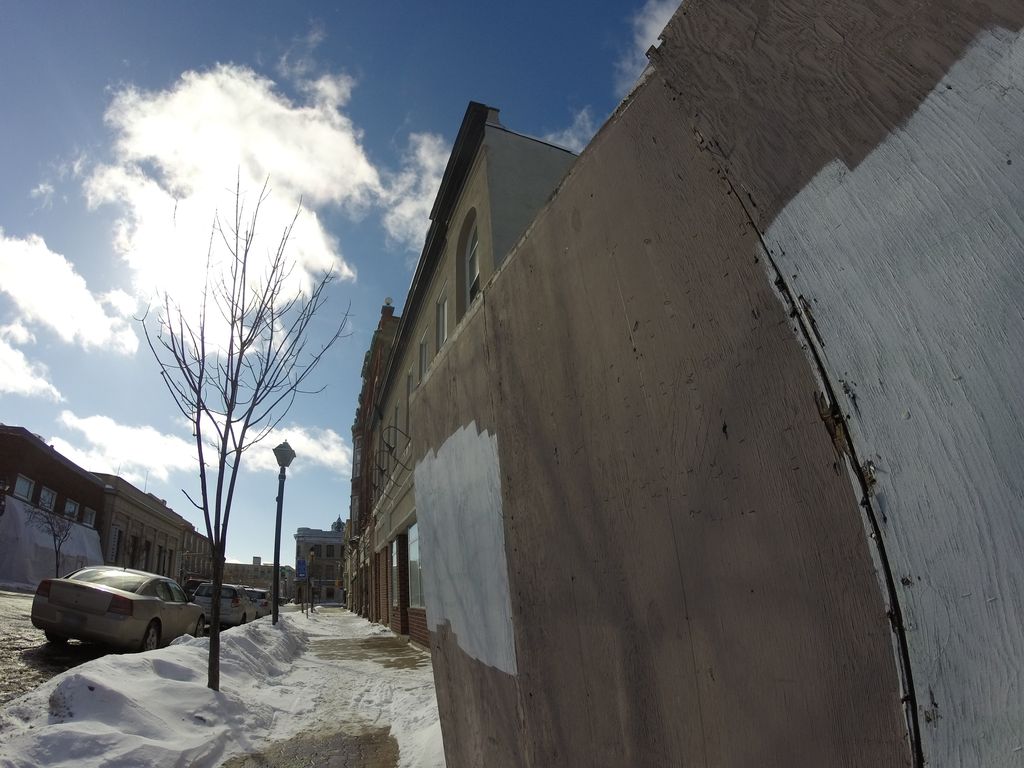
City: kitchener-waterloo